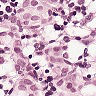
Metastatic tissue present: yes